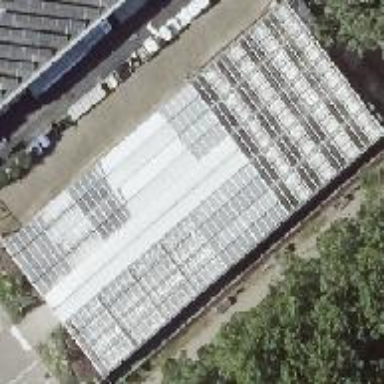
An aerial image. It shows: Grey greenhouse with hipped roof shape.